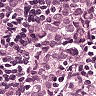
Metastatic tissue present: yes